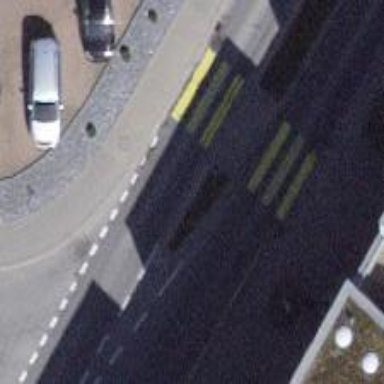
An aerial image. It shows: Uncontrolled zebra crossing with central island.